Question: Can you make a single string, within the same button, have different alignments?
For example: 'dim String1 = "A B C D E F"'
A - would be in the top left corner B-in the middle top.....

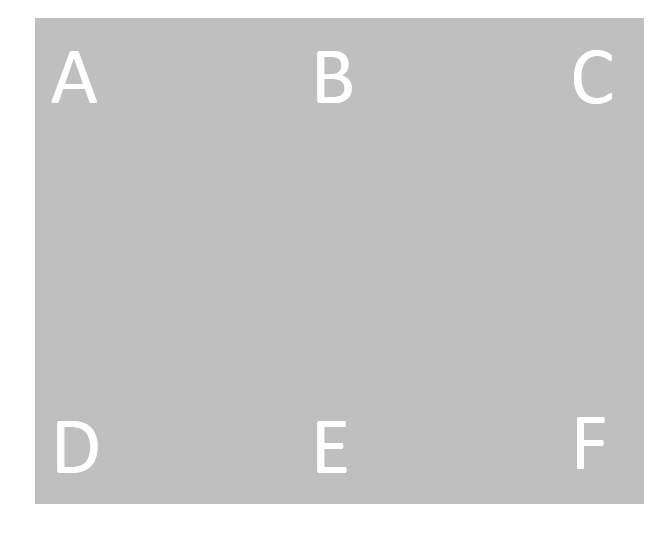
Answer: You can create labels and set the parents of the label to be that button
*Remember that the position of the label is now relative to the button
'''
Private Sub Form1_Load(sender As System.Object, e As System.EventArgs) Handles MyBase.Load
lblA.text="A"
lblA.Parent=Button1
lblA.Location = New Size(0,0)
lblB.Text = "B"
lblB.Parent = Button1
lblB.Location = New Size(Button1.width/2,0)
End Sub
'''